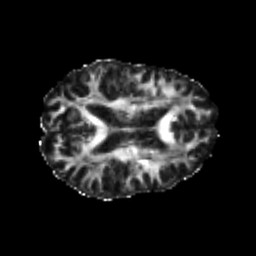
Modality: FA
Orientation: axial
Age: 25
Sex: female
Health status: healthy
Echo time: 0.074 s